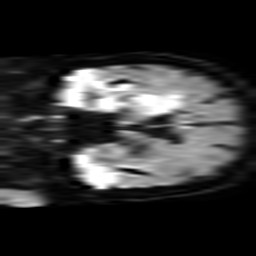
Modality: TRACE
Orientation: coronal
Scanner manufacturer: philips
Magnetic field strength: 3 T
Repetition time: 3.082 s
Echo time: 0.076 s